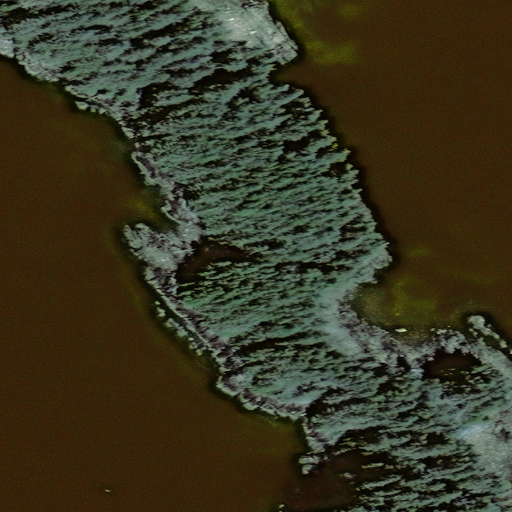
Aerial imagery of island in Alaska named Sail Island containing only unknown